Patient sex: F
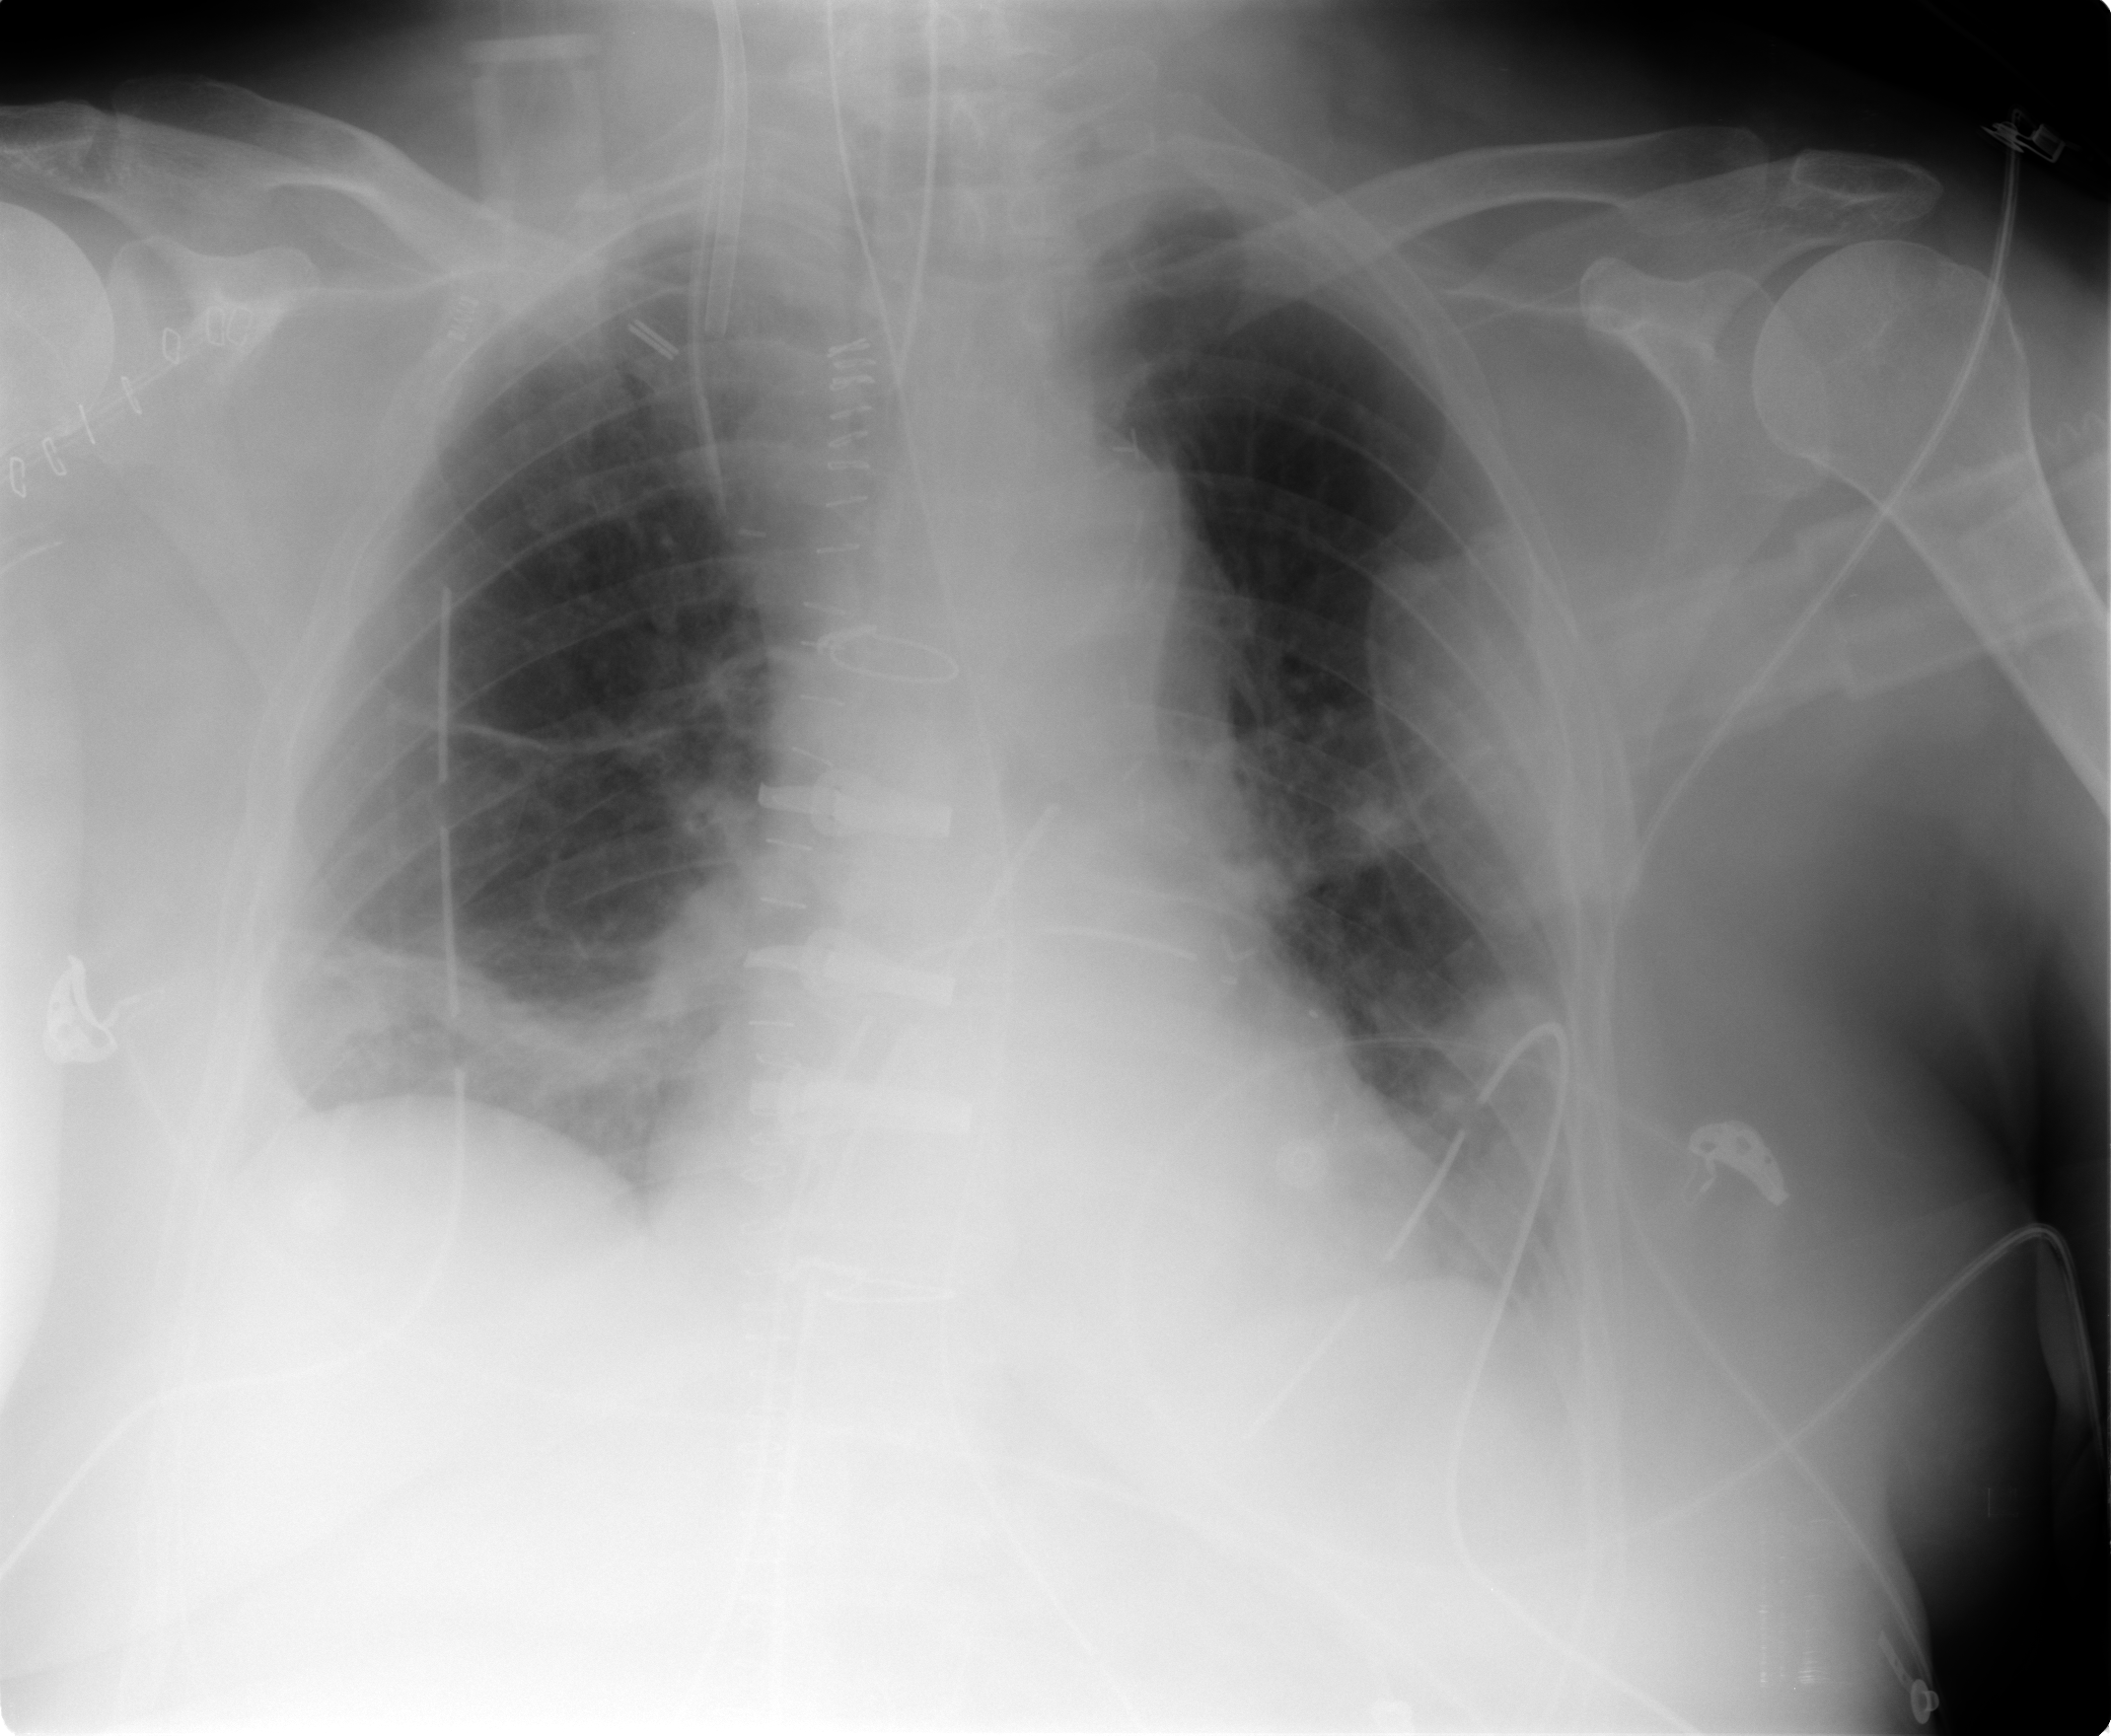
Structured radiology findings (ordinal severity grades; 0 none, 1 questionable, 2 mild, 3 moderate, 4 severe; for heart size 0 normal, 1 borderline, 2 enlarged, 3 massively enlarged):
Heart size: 0
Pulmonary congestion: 0
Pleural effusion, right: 0
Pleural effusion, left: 0
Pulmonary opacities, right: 0
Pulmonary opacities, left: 0
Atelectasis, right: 2
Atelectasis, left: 2